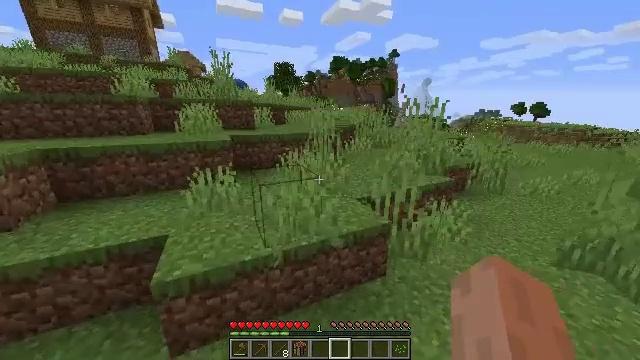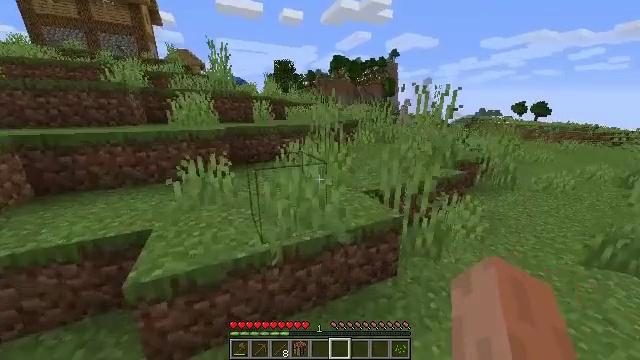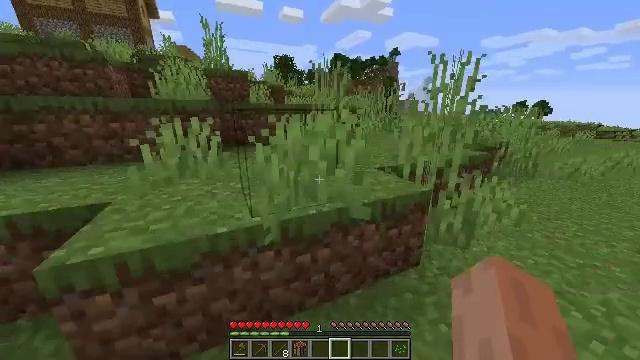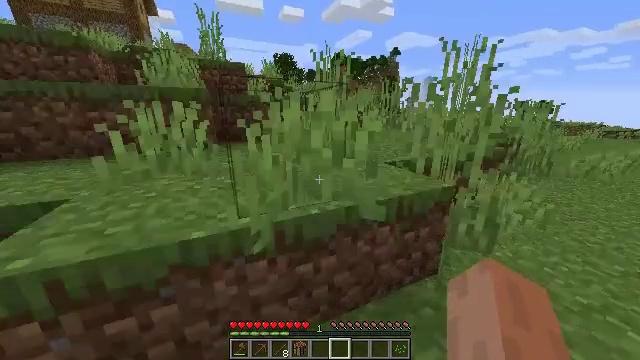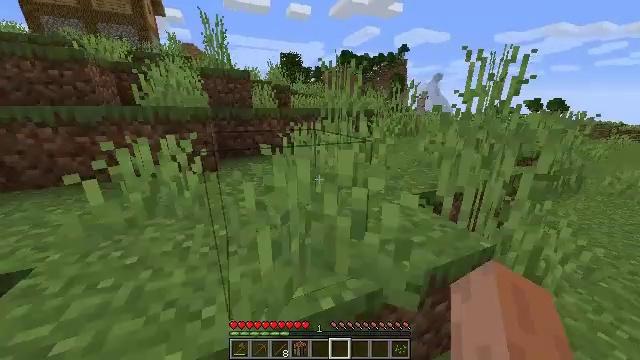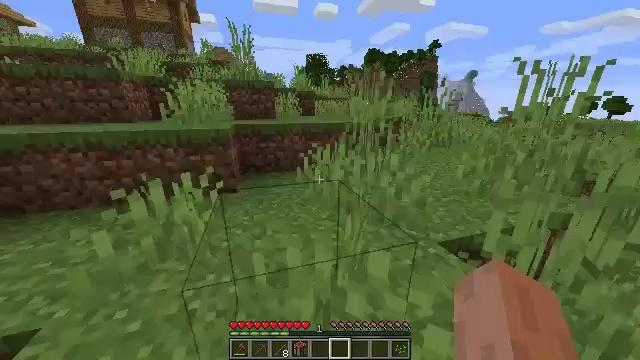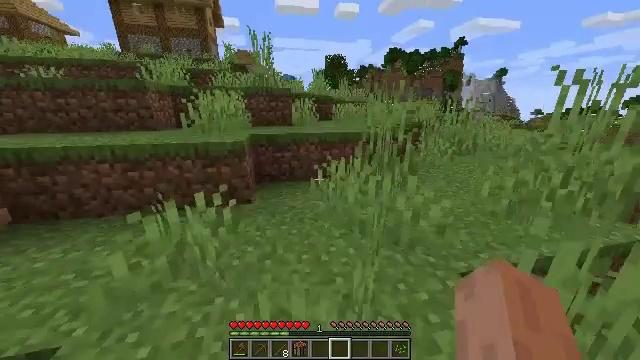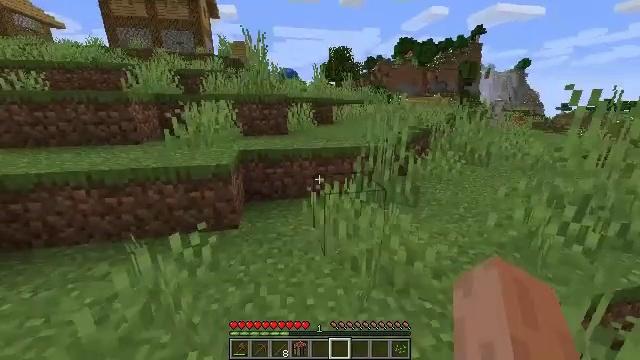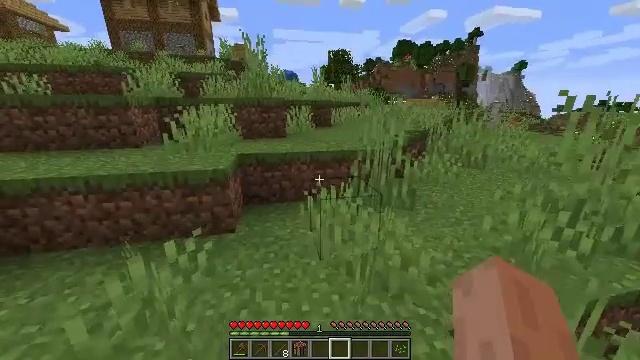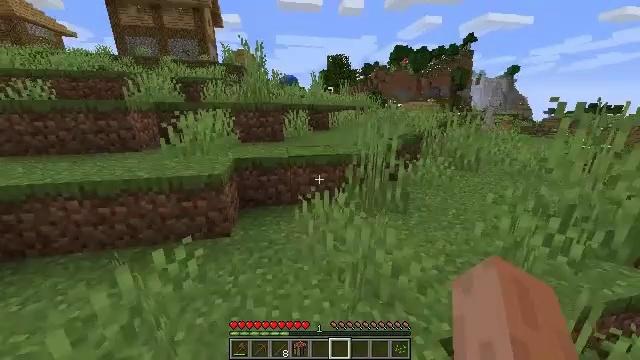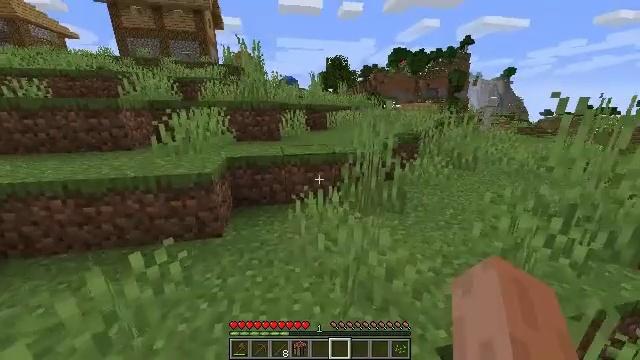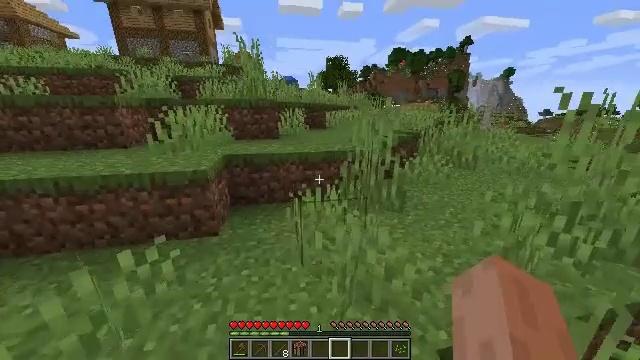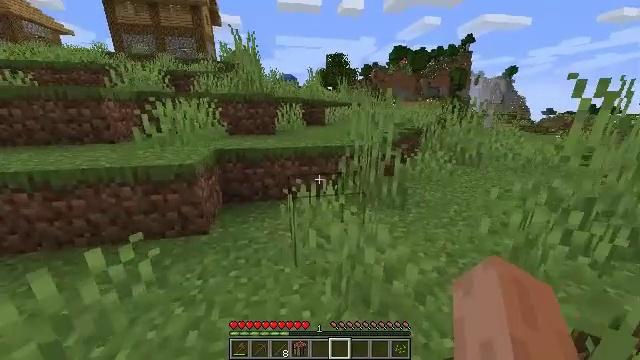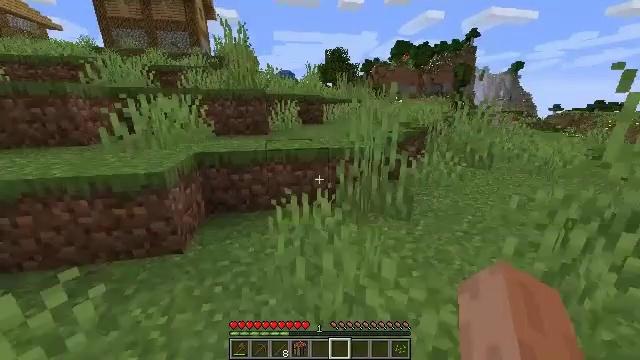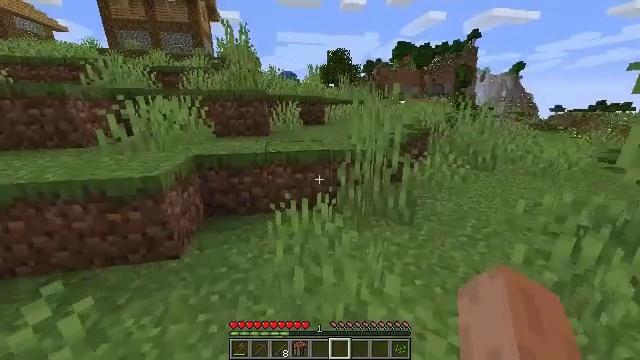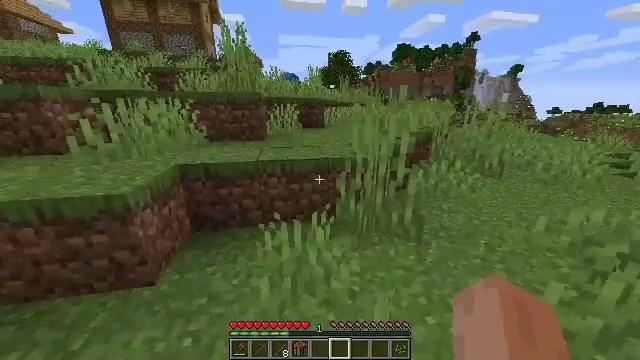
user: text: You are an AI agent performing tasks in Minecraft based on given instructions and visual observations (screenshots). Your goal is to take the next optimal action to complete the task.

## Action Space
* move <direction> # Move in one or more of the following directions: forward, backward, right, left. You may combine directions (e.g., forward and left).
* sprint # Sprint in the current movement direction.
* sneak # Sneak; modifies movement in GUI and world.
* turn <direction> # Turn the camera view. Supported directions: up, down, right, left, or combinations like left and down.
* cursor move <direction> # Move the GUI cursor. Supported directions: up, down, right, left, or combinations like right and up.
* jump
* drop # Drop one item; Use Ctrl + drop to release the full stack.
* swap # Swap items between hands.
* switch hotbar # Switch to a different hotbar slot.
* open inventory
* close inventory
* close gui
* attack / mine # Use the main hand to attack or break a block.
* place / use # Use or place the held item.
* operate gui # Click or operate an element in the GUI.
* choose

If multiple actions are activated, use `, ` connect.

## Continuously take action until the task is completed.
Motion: motion action
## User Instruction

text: Drop a mutton.
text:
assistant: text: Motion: move forward, sprint
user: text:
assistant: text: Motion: move forward, sprint, jump
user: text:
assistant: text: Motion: move forward, sprint, jump
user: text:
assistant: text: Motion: move forward, sprint, turn left, jump
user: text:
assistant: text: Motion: move forward, sprint, turn left, jump
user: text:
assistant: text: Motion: move forward, sprint, turn left, jump
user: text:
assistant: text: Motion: move forward, sprint, jump
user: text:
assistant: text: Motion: move forward, sprint
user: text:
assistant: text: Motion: move forward, sprint
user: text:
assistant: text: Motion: move forward, sprint
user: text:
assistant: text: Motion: move forward, sprint
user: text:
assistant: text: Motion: move forward, sprint
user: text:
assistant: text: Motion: move forward, sprint
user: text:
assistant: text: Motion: move forward, sprint
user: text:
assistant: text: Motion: move forward, sprint
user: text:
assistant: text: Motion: move forward, sprint
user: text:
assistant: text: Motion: move forward, sprint
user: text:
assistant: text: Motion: move forward, sprint
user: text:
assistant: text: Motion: move forward, sprint
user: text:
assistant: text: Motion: move forward, sprint
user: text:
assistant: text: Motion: move forward, sprint
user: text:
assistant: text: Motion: move forward, sprint, jump
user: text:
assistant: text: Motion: move forward, sprint, jump
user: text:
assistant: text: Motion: move forward, sprint, jump
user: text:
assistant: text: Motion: move forward, sprint, jump
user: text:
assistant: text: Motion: move forward, sprint
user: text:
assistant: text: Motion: move forward, sprint, turn left
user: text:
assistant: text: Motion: move forward, sprint, turn left
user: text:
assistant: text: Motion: move forward, sprint, turn left
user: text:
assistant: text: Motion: move forward, sprint